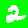
Digit: 2